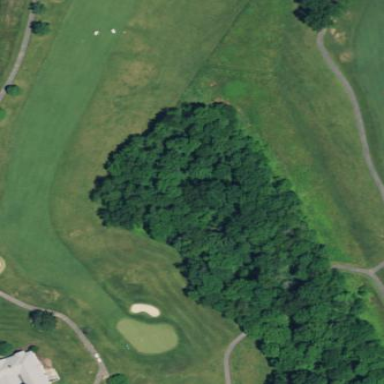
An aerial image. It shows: Golf rough area.